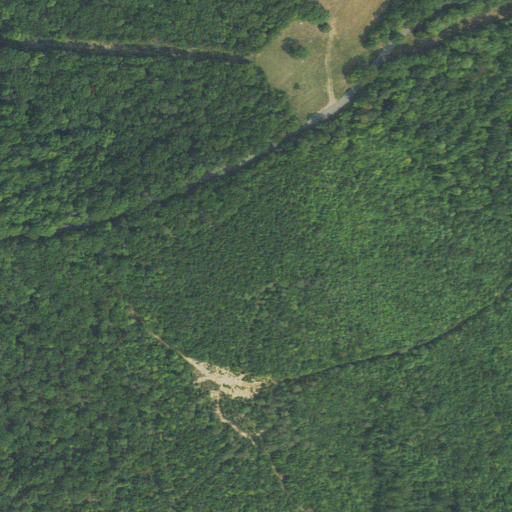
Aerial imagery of mountain in Virginia named Galts Mill Mountain containing deciduous forest, mixed forest, shrub, open development, low intensity development, and evergreen forest